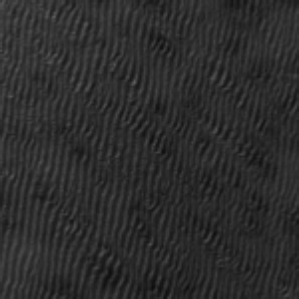
Label: frost